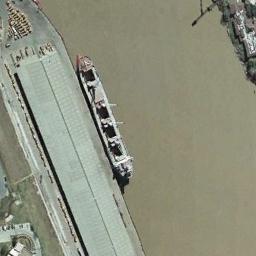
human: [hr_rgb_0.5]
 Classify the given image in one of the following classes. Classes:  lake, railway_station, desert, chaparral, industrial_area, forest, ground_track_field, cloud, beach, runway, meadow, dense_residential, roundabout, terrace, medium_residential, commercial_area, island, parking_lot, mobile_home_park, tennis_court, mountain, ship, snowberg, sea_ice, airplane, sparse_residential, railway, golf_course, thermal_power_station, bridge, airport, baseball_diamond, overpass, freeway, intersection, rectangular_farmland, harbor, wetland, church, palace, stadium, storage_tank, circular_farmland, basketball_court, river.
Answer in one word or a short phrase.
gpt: ship